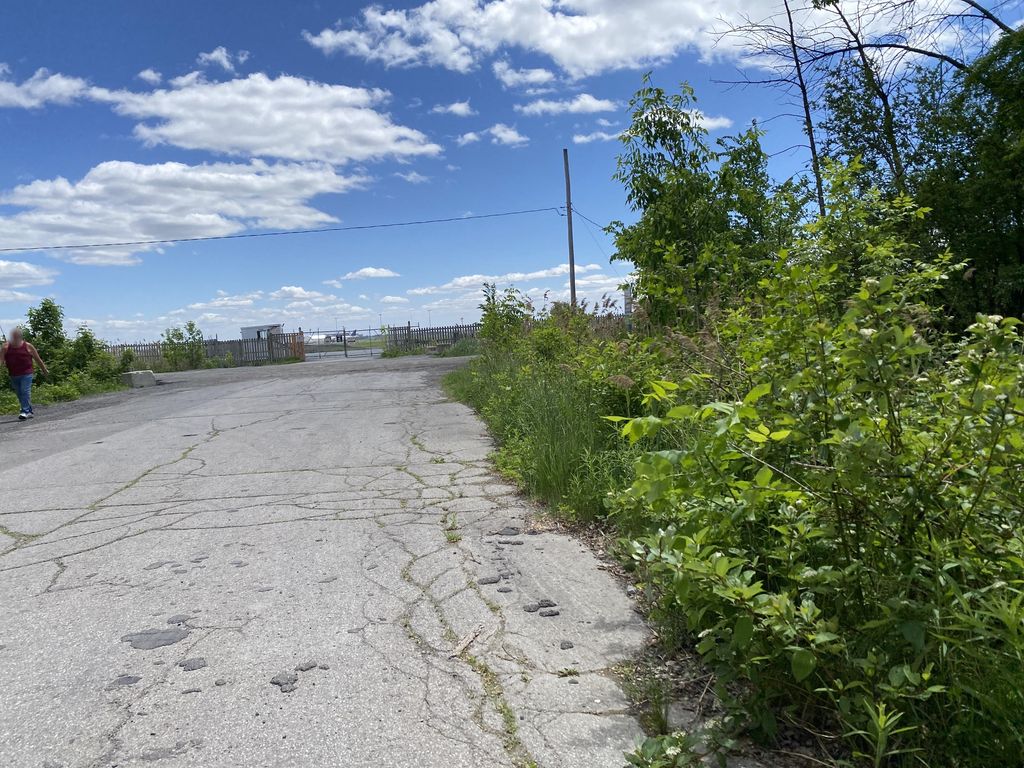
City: montreal